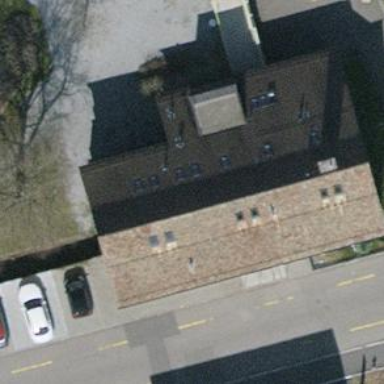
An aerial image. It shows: Nursing home with gabled roof made of roof tiles.